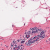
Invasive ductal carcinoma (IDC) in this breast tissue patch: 0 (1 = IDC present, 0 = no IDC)